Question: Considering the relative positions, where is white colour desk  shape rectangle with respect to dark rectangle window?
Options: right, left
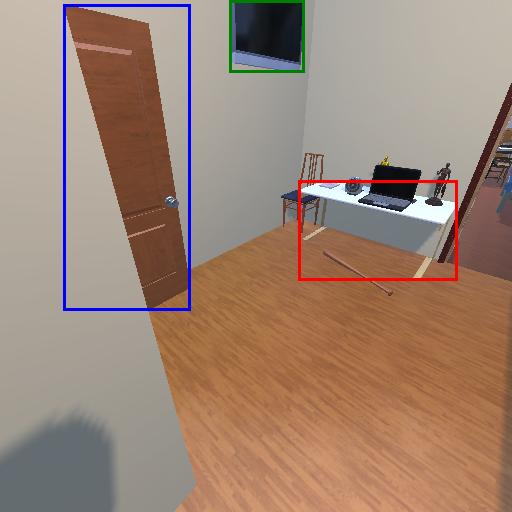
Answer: right